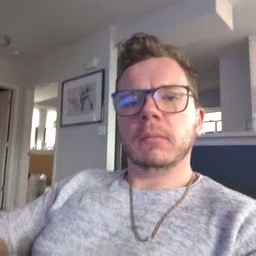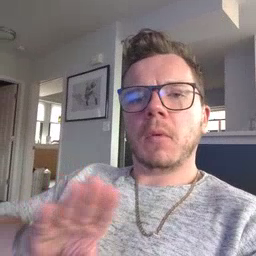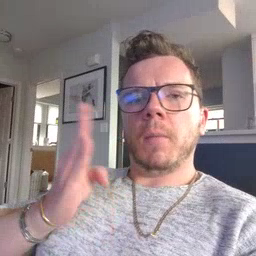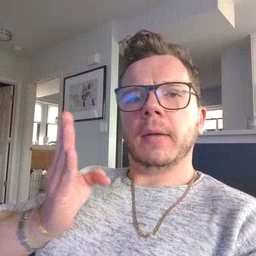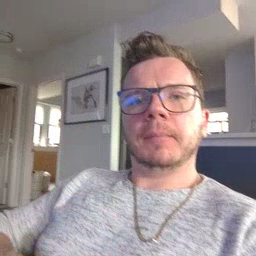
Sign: open